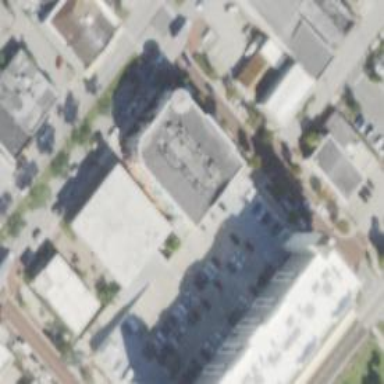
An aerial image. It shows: Commercial building.